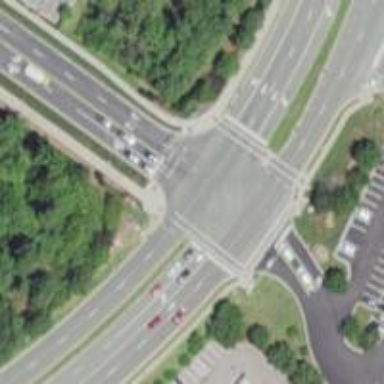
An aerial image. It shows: Marked road crossing.